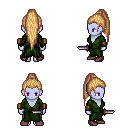
a pixel art fantasy rpg character, female body template, dark elf, purple skin, green robe, teal pants, light blonde extra-long topknot hairstyle, leather bracers, maroon shoes, dagger, four views (front, back, left, right), 2x2 character sprite sheet, small pixel art, hard edges, no anti-aliasing